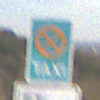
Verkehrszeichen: Taxenstand
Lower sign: FahrzeugeVerbaleAngabe2
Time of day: MorningAfternoon
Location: Outdoor (Nature)
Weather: PartlyCloudy
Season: NotSpecified
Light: Natural